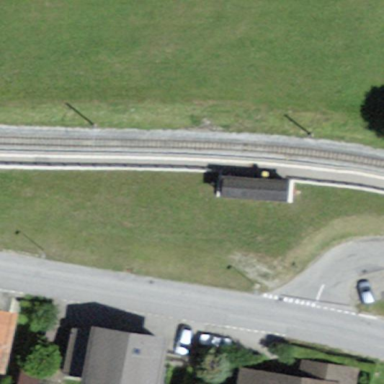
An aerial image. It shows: Platform for public transport at railway station.